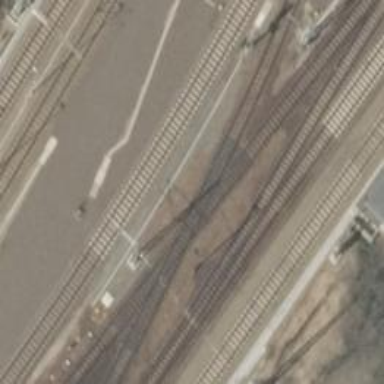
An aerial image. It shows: Railway track with contact line for electrification.